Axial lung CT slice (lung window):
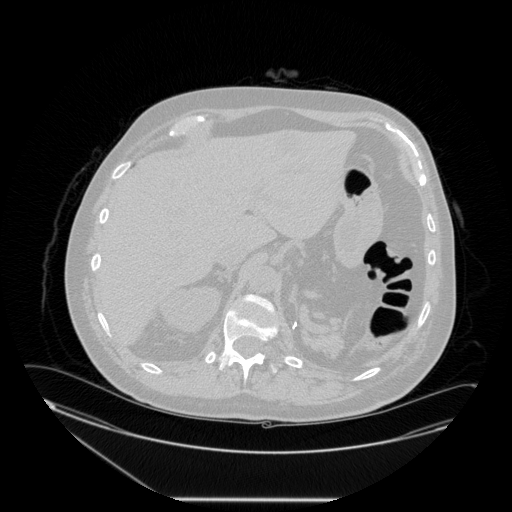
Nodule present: no